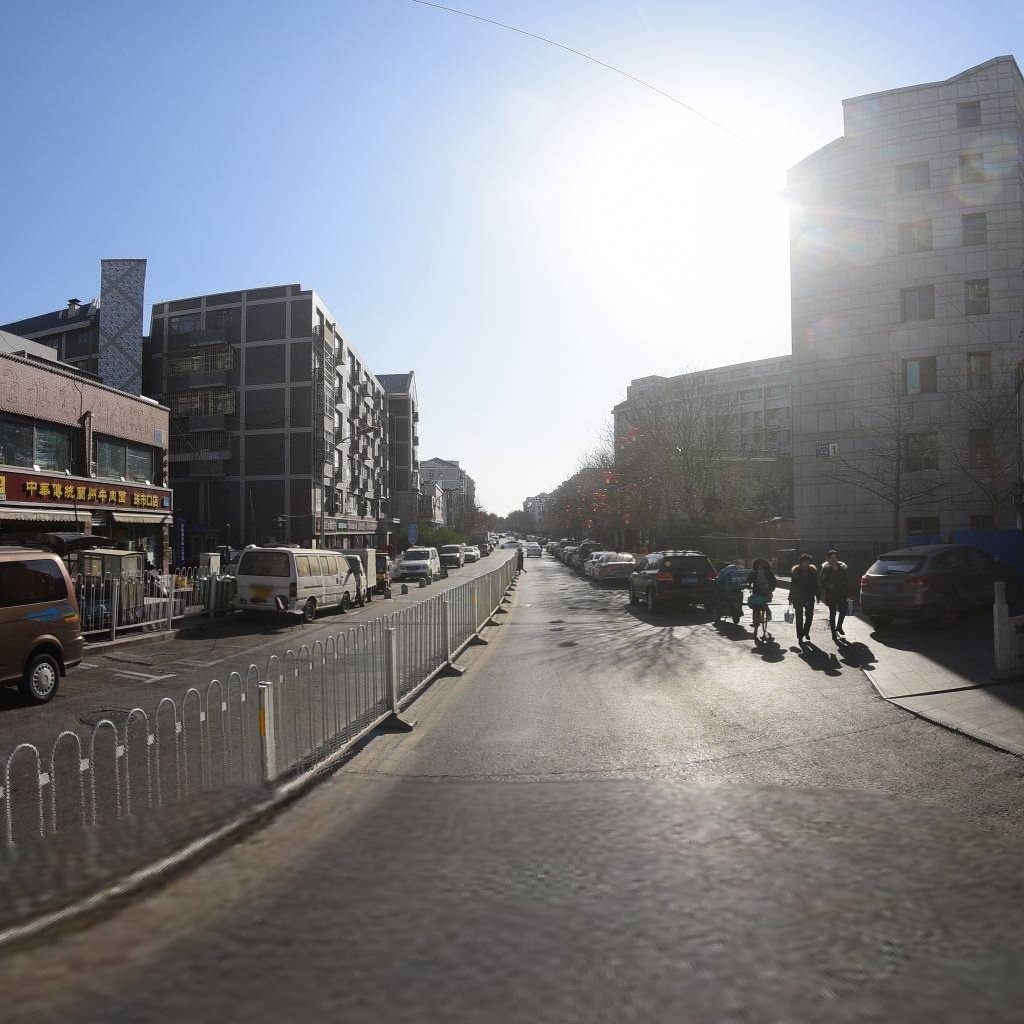
Region: Dongcheng
Road damage annotations: manhole cover, transverse crack